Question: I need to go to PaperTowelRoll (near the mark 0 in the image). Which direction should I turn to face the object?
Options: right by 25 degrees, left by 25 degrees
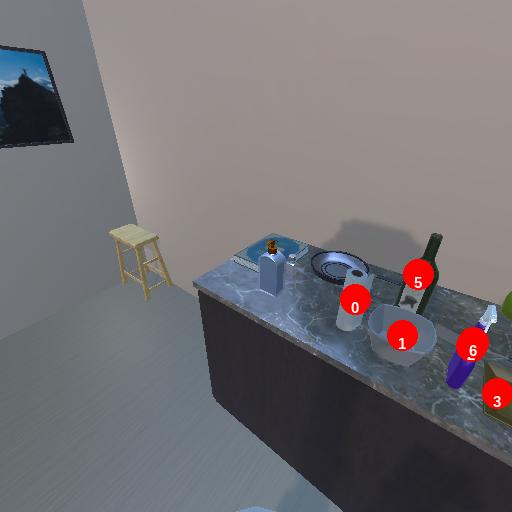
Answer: right by 25 degrees